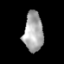
Tissue: lung
Cell type: Epithelial cells
Senescence score: 0.181
Nuclear area (px): 750
Mean DAPI intensity: 167.835